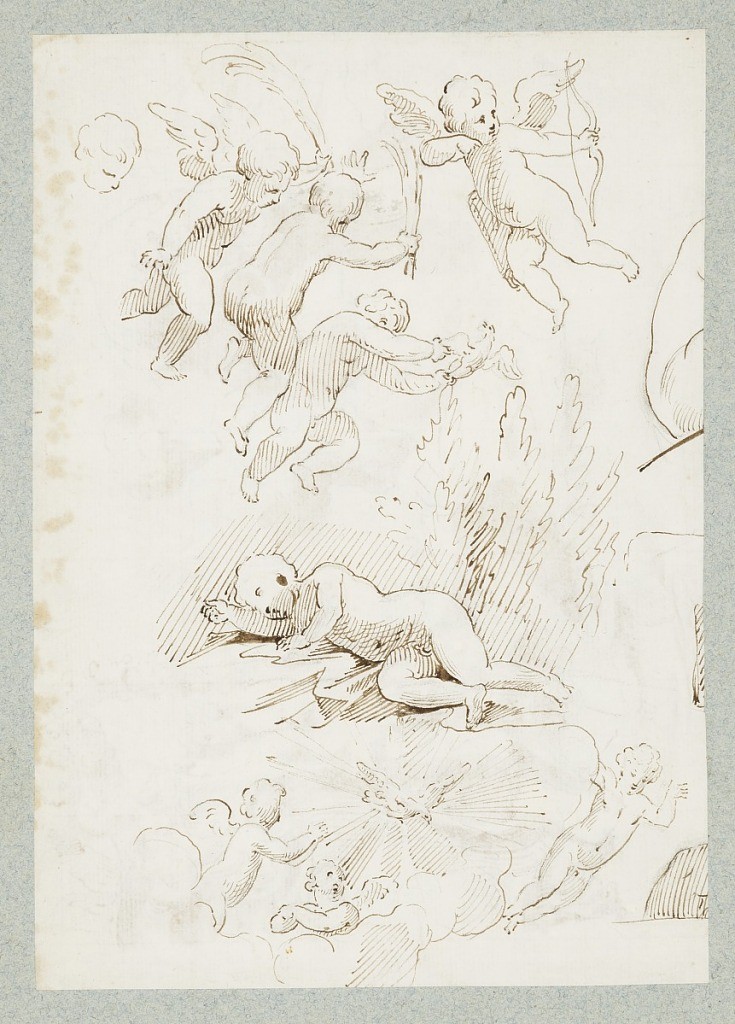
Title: Album page
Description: One sheet of paper drawn on recto and verso, mounted onto an album page with window cutout to see verso.